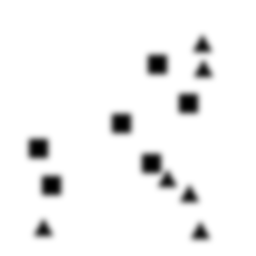
Squares: 6
Triangles: 6
Stars: 0
Total shapes: 12